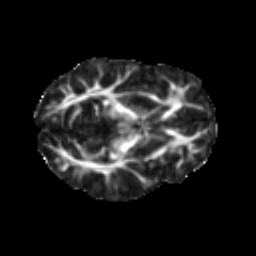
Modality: FA
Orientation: axial
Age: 10
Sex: male
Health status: ill
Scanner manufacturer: ge
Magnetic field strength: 3 T
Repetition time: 6.752 s
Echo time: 0.079 s